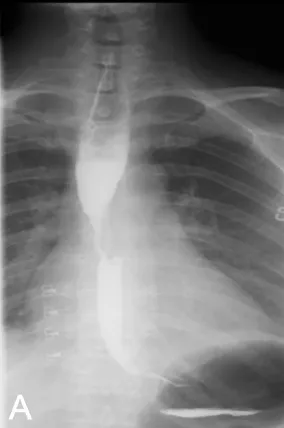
Comparison of barium swallow radiography before and after treatment. (A) Before treatment, localized narrowing of the esophageal lumen, involving an area of approximately 38 mm, with dilation above the narrowed segment.
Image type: radiology (x_ray)